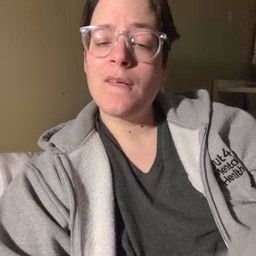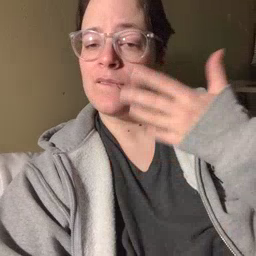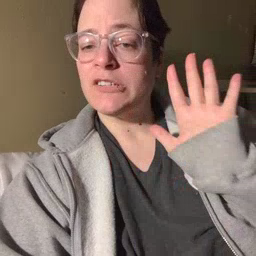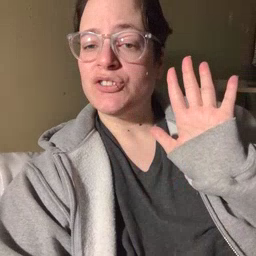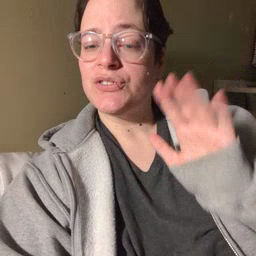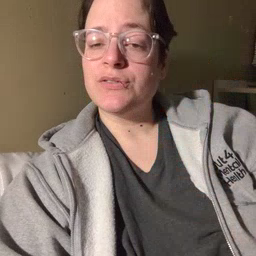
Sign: finish